Question: I want to select and unselect all checkboxes when user clicks on the first checkbox . And if user unchecks any checkbox, then only that checkbox and the first checkbox should be unchecked and no change to the remaining checkboxes.
I have a 'Checkboxlist' in my page which I'm populating dynamically.
'''
<asp:CheckBoxList runat="server" ID="cbExtList" />
'''
## Code Behind
'''
private Extensions _extension = new Extensions();
private ExtCollection _extCollection = new ExtCollection();
_extCollection = _extension.GetAll();
Dictionary<int, string> dExtensions = new Dictionary<int, string>();
dExtensions.Add(0, "All");
foreach (Extensions ext in _extCollection)
{
dExtensions.Add(ext.ID, ext.Extension);
}
this.cbExtList.DataSource = dExtensions;
this.cbExtList.DataTextField = "Value";
this.cbExtList.DataValueField = "Key";
this.cbExtList.DataBind();
'''

Now everything is working fine. I just want to select all Extensions when I click on the first checkbox "All" in this 'Checkboxlist'.
With the 'OnSelectedIndexChanged' and setting the 'AutoPostBack = True'
'''
<asp:CheckBoxList runat="server" ID="cbExtList" OnSelectedIndexChanged="cbExtList_OnSelectedIndexChanged" AutoPostBack="True" />
protected void cbExtList_OnSelectedIndexChanged(object sender, EventArgs e)
{
try
{
if (Convert.ToInt32(this.cbExtList.SelectedItem.Value) == 0)
{
foreach (ListItem li in cbExtList.Items)
{
li.Selected = true;
}
}
else
{
foreach (ListItem li in cbExtList.Items)
{
li.Selected = false;
}
}
}
catch (Exception ex)
{
Monitoring.WriteException(ex);
}
}
'''
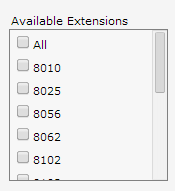
Answer: This is the only jQuery code that I need to achieve the given functionality.
'''
$(document).ready(function() {
$('[id$=checkAllExts]').click(function () {
$('input:checkbox').not(this).prop('checked', this.checked);
});
$("[id*=cbExtList_]").change(function () {
if ($('input[id*=cbExtList_][type=checkbox]:checked').length == $('input[id*=cbExtList_][type=checkbox]').length) {
$('[id$=checkAllExts]').prop('checked', true);
} else {
$('[id$=checkAllExts]').prop('checked', false);
}
});
});
'''
To get IDs of the ASP.NET controls, I used the jQuery attribute selectors which is a better and simple straight way.
Selects elements that have the specified attribute with a value ending exactly with a given string. The comparison is case sensitive.
Selects elements that have the specified attribute with a value containing a given substring.
So '$('[id$=checkAllExts]')' returns me the parent checkbox only on which I select/deselect all checkboxes.
And '$('[id$=cbExtList_]')' returns me all the checkbox except the parent checkbox and I perform my actions accordingly.
## Old Answer
The Solution of checking and unchecking 'CheckBoxList' with JavaScript on client side.
'''
<script type="text/javascript">
var Counter;
function ExtAll(CheckBox)
{
//Get target base & child control.
var TargetBaseControl = document.getElementById('<%= this.leftCB.ClientID %>');
var TargetChildControl = "cbExtList";
//Get all the control of the type INPUT in the base control.
var Inputs = TargetBaseControl.getElementsByTagName("input");
//Checked/Unchecked all the checkBoxes.
for (var n = 0; n < Inputs.length; ++n) {
if (Inputs[n].type == 'checkbox' && Inputs[n].id.indexOf(TargetChildControl, 0) >= 0)
Inputs[n].checked = CheckBox.checked;
//Reset Counter
}
Counter = CheckBox.checked ? TotalChkBx : 0;
}
function ChildClick(CheckBox, HCheckBox)
{
//get target base & child control.
var HeaderCheckBox = document.getElementById(HCheckBox);
//Modifiy Counter;
if(CheckBox.checked && Counter < TotalChkBx)
Counter++;
else if(Counter > 0)
Counter--;
//Change state of the header CheckBox.
if(Counter < TotalChkBx)
HeaderCheckBox.checked = false;
else if(Counter == TotalChkBx)
HeaderCheckBox.checked = true;
}
</script>
'''
I added a checkbox before my checkboxlist to use its reference to select/unselect the checkboxlist.
On that checkbox I'm calling the JavaScript function when 'onclick' event happens.
'''
<div id="leftCB" class="lbl" style="padding-left: 0px;" runat="server">
<asp:CheckBox runat="server" ID="checkAllExts" Text="All" onclick="javascript:ExtAll(this);" />
<asp:CheckBoxList runat="server" ID="cbExtList" />
</div>
'''
'''
private Extensions _extension = new Extensions();
private ExtCollection _extCollection = new ExtCollection();
_extCollection = _extension.GetAll();
Dictionary<int, string> dExtensions = new Dictionary<int, string>();
foreach (Extensions ext in _extCollection)
{
dExtensions.Add(ext.ID, ext.Extension);
// Added the below line for the functionality of CheckBoxList
// which adds an attribute with all of the checkboxes in the CheckBoxList
this.cbExtList.Attributes["onclick"] = string.Format("javascript:ChildClick(this,'{0}');", this.checkAllExts.ClientID);
}
this.cbExtList.DataSource = dExtensions;
this.cbExtList.DataTextField = "Value";
this.cbExtList.DataValueField = "Key";
this.cbExtList.DataBind();
'''